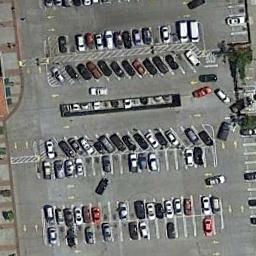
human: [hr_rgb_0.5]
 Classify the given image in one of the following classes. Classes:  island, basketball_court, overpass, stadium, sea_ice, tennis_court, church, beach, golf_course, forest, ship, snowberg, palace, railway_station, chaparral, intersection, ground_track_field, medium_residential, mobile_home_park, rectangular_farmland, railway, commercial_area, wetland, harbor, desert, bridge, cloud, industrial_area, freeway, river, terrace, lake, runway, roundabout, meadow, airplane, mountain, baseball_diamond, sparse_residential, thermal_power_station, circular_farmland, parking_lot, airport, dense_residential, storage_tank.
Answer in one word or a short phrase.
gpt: parking_lot